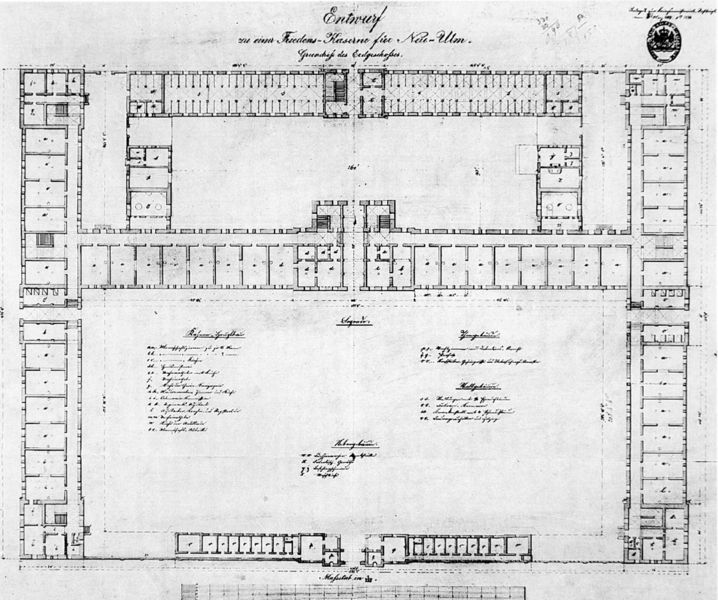
Titel: Friedenskaserne ("Zwölferkaserne") Neu-Ulm, Grundriss EG
Künstler: Moritz von Spieß
Standort: München
Institution: Bayerisches Hauptstaatsarchiv, Kriegsarchiv
Schlagwörter: feder, flügel, weiß, fenster, grau, raum, schwarz, skizze, tür, zeichnung, zimmer, anlage, gebäude, haus, schloss, wand, architektur, kirche, klassizismus, schrift, papier, türen, fischer, mauer, linien, hof, saal, treppe, treppen, könig, soldaten, hotel, symmetrie, durchgang, langweilig, tor, halle, aufsicht, rechtecke, punkte, wände, eingang, gang, tusche, innenhof, burg, kloster, rechteck, münchen, palast, symmetrisch, druck, schwarz weiss, radierung, stich, lithografie, militär, text, beschriftung, bleistift, stempel, räume, entwurf, neu, buchseite, kasten, reihen, gemäuer, tore, wappen, quader, anwesen, mauern, residenz, struktur, rechteckig, stall, plan, siegel, quadrat, vierecke, längs, höfe, legende, kaserne, grundriss, spiegelachse, aufriss, etage, bauplan, parzellen, gänge, enfilade, erlach, flügelbau, raumfolge, schlossanlage, stallungen, erdgeschoss, durchgänge, venster, regelmäßig, stadtplanung, ställe, klassenzimmer, ehrenhof, raumabfolge, ulm, neu ulm, areal, friedens-kaserne, militärareal, militärbarracke, stundenten, schlosshof, amphilade, amfilada, amfilade, friendens